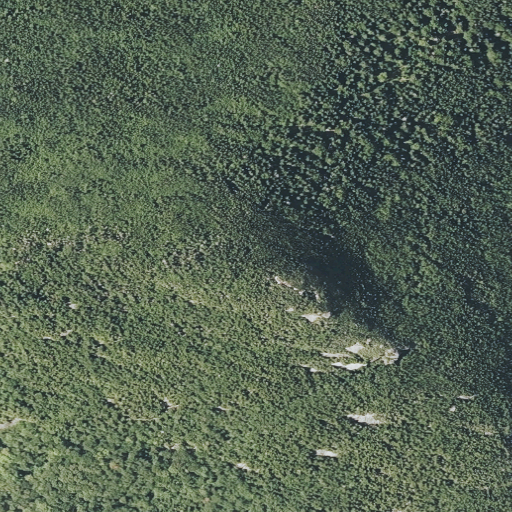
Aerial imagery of mountain in Maine named West Peak containing mixed forest, evergreen forest, and deciduous forest